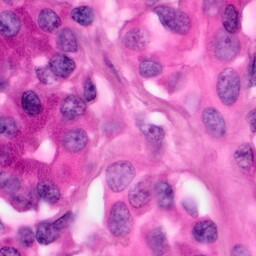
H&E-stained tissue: Pancreatic